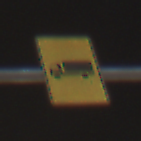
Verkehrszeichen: KFZZulaessigeGesamtmasse3Komma5TOhnePfeilsymbol
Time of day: Night
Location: Outdoor (Urban)
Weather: Overcast
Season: Winter
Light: Artificial